Interaction volume radius: 10 \u00c5
Interaction volume height: 20 \u00c5
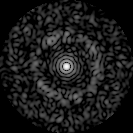
Disorder parameter: 0.8326